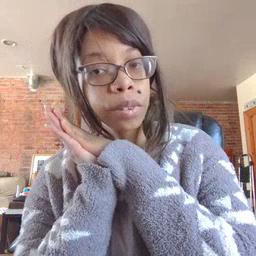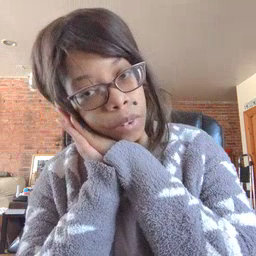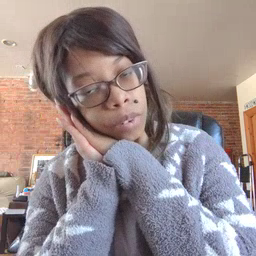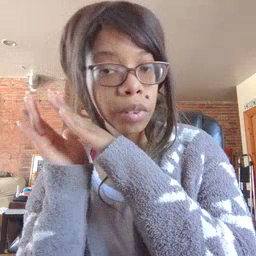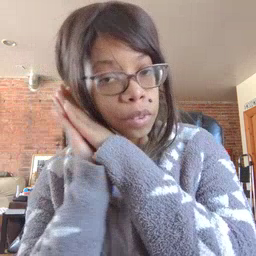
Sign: bed